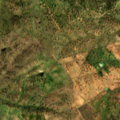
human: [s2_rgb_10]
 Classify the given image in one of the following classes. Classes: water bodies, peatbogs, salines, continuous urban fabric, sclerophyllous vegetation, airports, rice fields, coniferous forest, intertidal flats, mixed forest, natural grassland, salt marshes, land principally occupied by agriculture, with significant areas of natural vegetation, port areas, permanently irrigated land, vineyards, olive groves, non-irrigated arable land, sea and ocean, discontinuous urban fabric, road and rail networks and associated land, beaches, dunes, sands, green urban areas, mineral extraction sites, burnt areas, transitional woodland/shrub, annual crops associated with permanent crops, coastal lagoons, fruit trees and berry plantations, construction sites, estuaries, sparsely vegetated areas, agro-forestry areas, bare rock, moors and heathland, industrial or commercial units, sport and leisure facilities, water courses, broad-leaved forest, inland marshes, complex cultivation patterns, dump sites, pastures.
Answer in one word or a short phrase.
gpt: pastures, agro-forestry areas, broad-leaved forest, transitional woodland/shrub